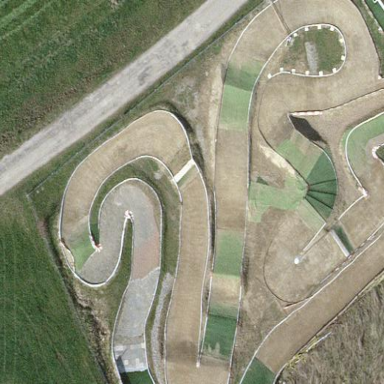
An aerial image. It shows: Track located within leisure land area.